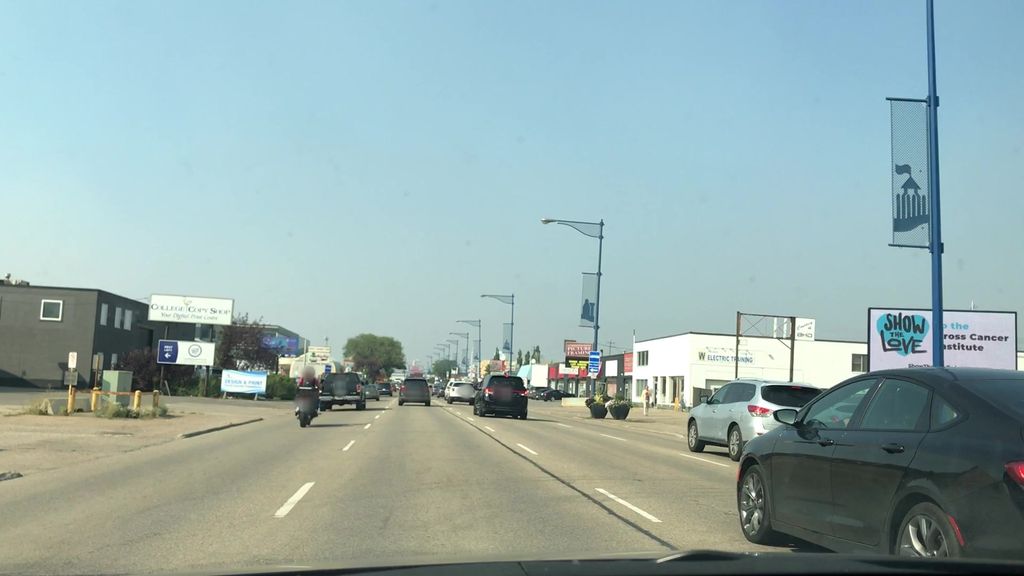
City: edmonton